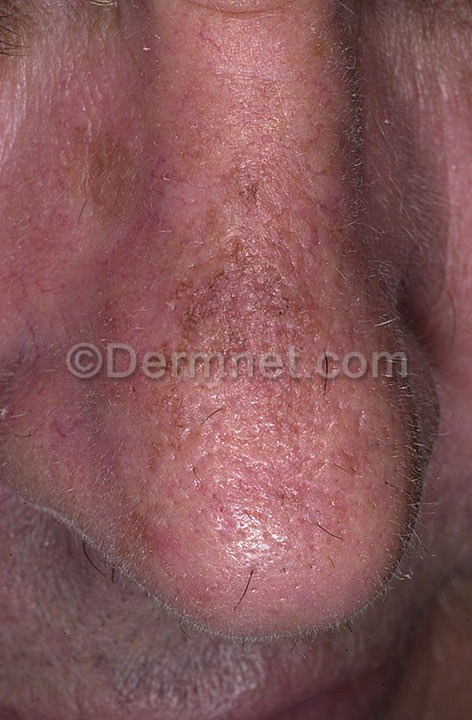
Disease: Actinic Keratosis Basal Cell Carcinoma and other Malignant Lesions